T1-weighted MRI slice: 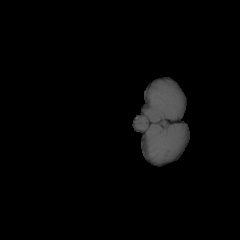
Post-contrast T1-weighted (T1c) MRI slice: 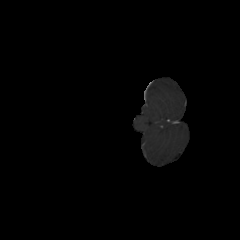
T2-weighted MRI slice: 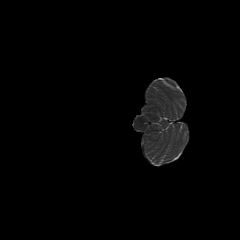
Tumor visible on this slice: no